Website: bh-photo
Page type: address-validator
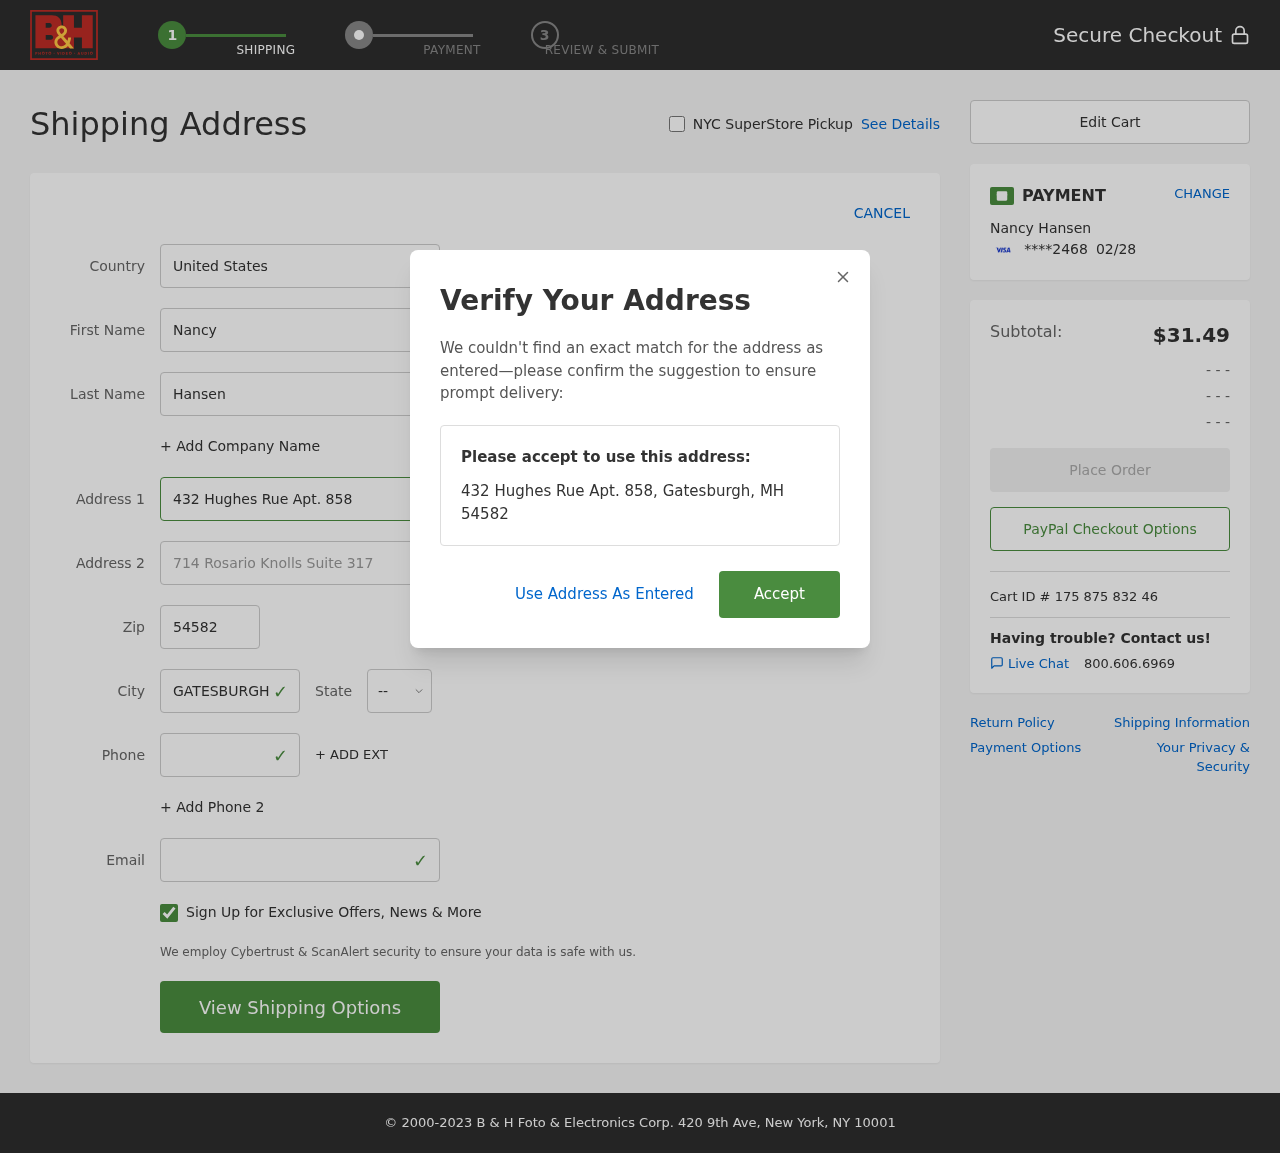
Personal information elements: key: PII_CARD_EXPIRY
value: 02/28
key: PII_CARD_LAST4
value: ****2468
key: PII_CITY
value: Gatesburgh
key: PII_COUNTRY
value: United States
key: PII_EMAIL
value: nhansen@hotmail.com
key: PII_FIRSTNAME
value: Nancy
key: PII_FULLNAME
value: Nancy Hansen
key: PII_LASTNAME
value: Hansen
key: PII_PHONE
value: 5705213396
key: PII_POSTCODE
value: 54582
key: PII_STATE_ABBR
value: MH
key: PII_STREET
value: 432 Hughes Rue Apt. 858
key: PII_STREET2
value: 714 Rosario Knolls Suite 317
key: PII_CITY_STATE_ZIP
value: Gatesburgh, MH 54582
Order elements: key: ORDER_SUBTOTAL
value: $31.49
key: ORDER_ID
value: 175 875 832 46